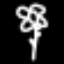
Label: chair